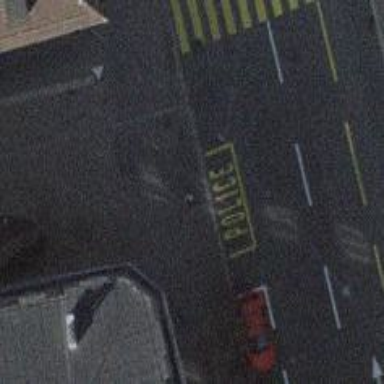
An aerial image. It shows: Bollard barrier.